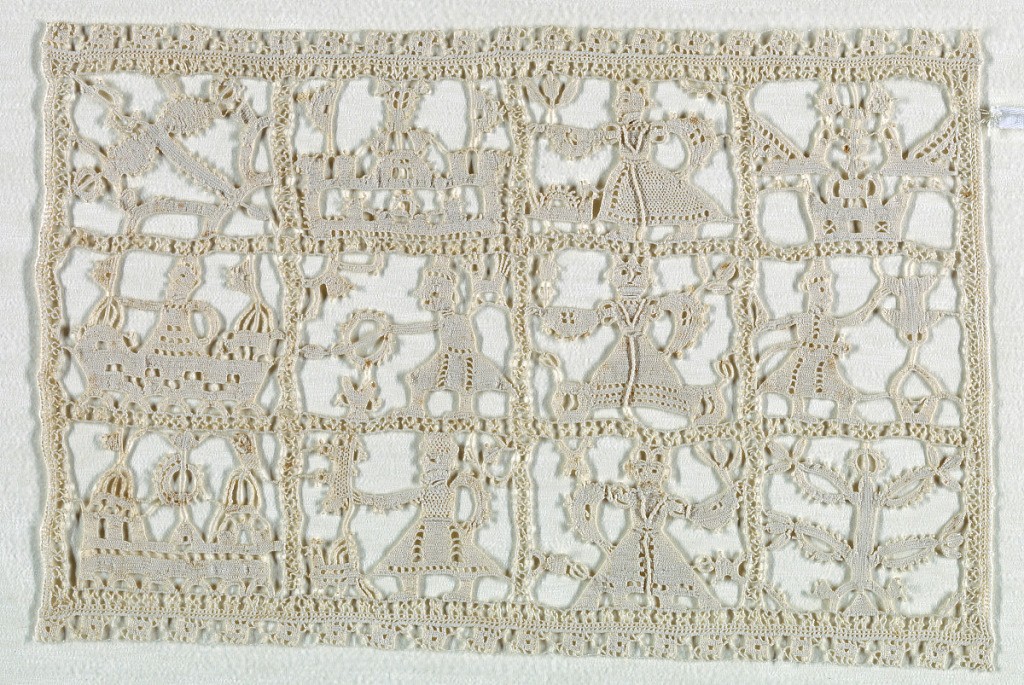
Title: Panel
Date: ca. 1600
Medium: linen Technique: grid of withdrawn element with needle lace, reticella style
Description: Small oblong panel of needle lace (reticella). Designs arranged in squares in three rows depicting people, boats, etc. Probably Biblical and contains one episode of Judith and Holofernes.